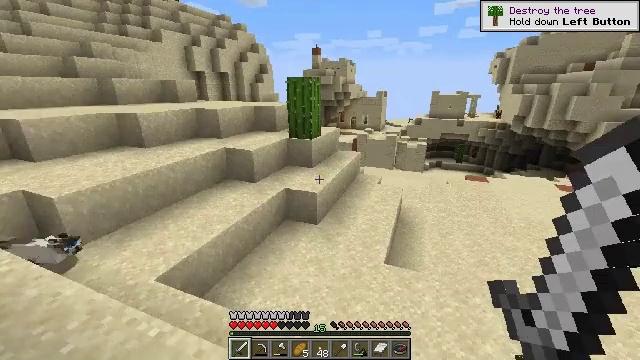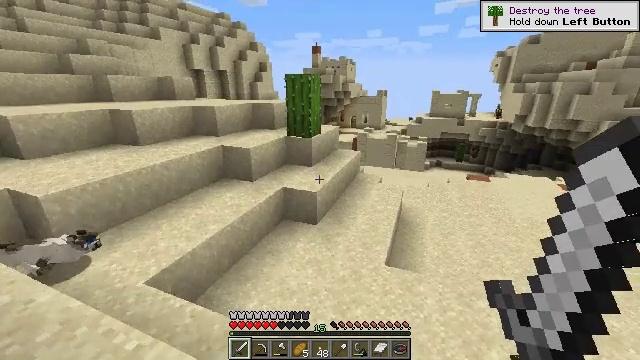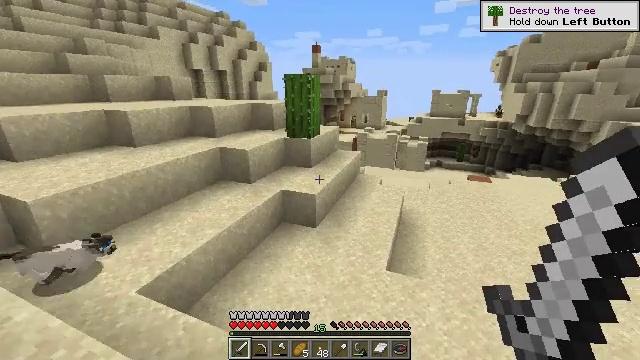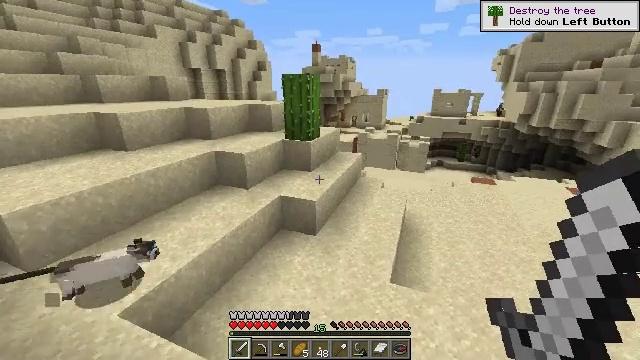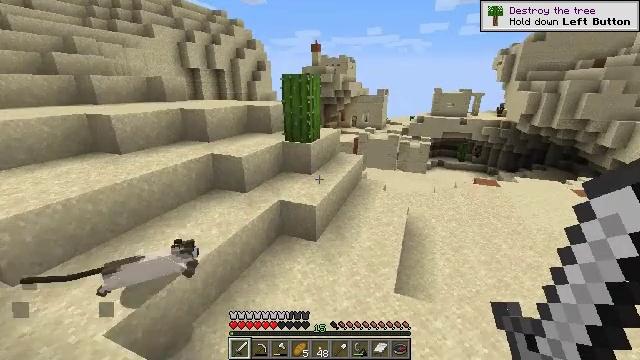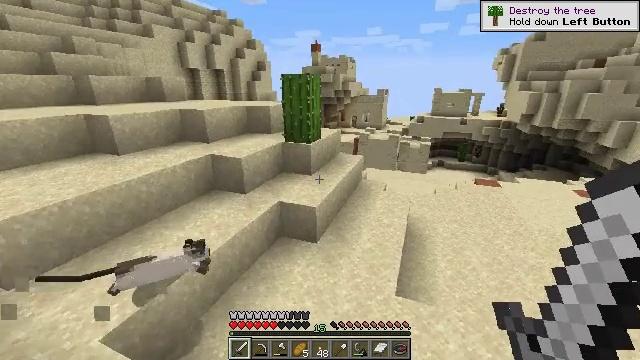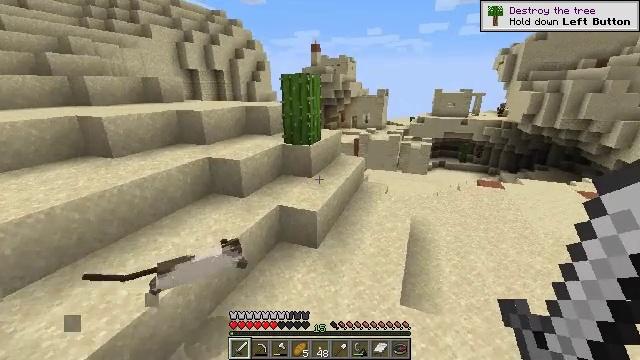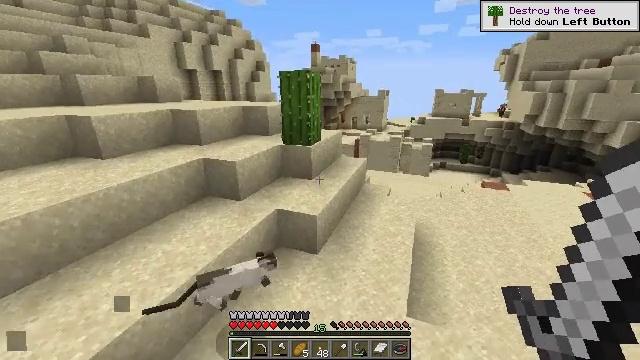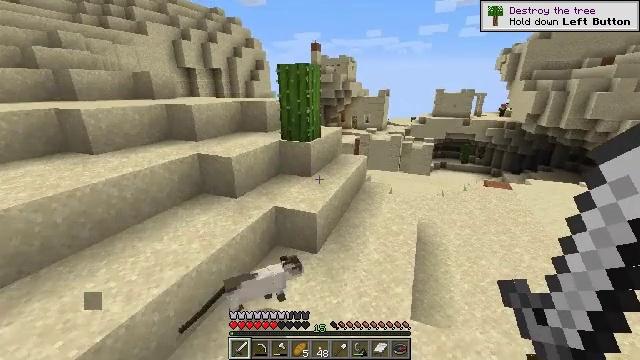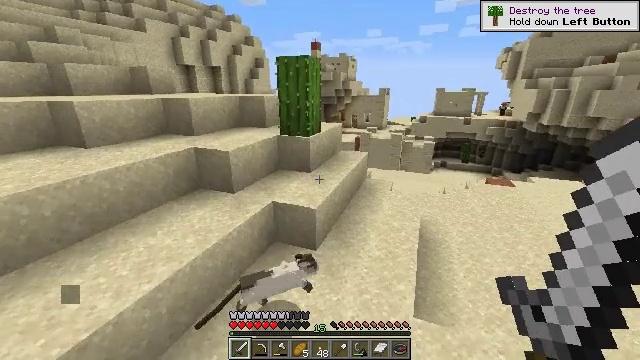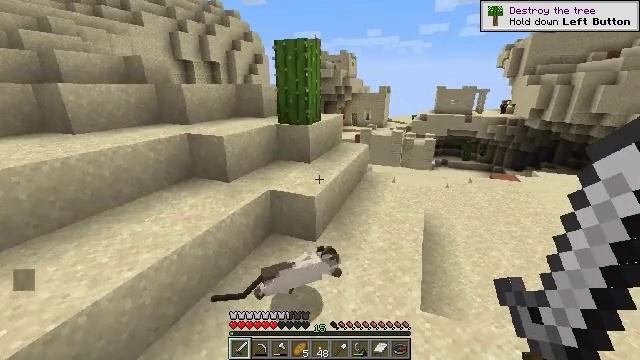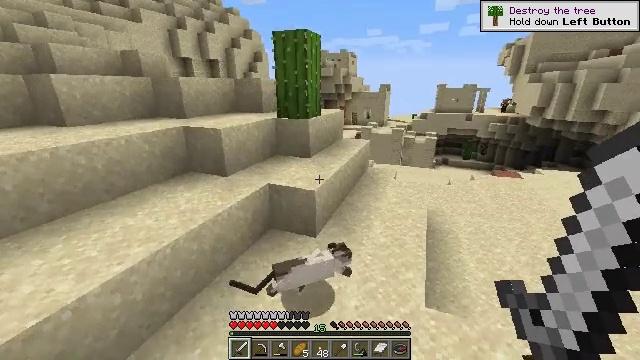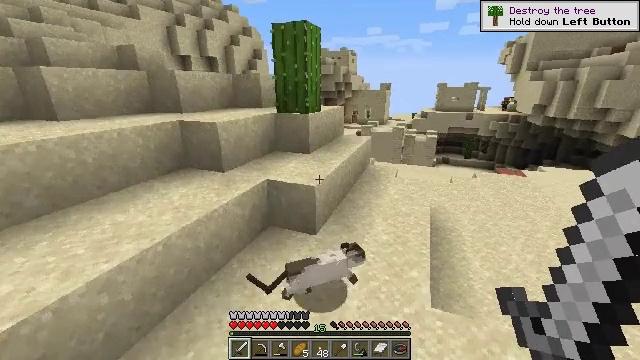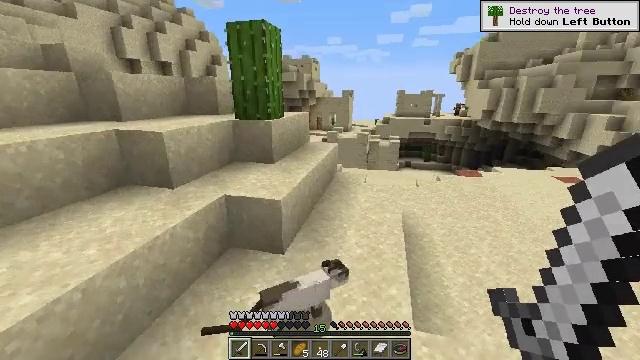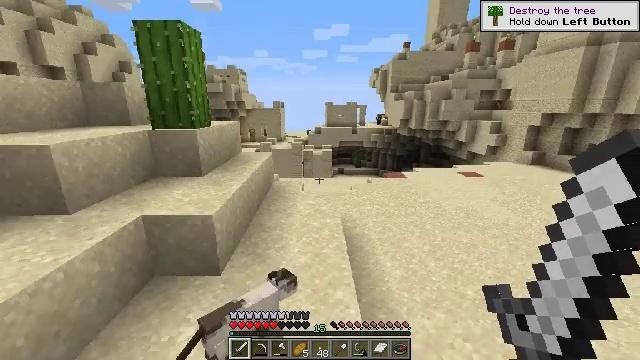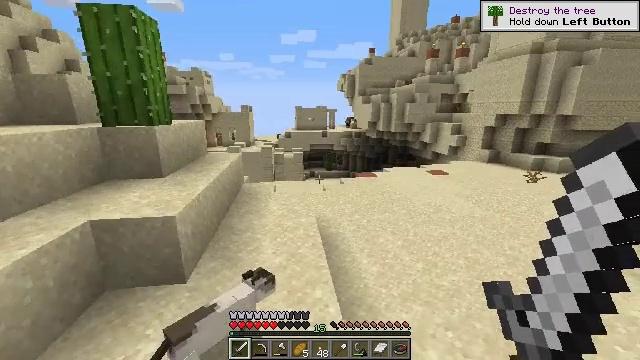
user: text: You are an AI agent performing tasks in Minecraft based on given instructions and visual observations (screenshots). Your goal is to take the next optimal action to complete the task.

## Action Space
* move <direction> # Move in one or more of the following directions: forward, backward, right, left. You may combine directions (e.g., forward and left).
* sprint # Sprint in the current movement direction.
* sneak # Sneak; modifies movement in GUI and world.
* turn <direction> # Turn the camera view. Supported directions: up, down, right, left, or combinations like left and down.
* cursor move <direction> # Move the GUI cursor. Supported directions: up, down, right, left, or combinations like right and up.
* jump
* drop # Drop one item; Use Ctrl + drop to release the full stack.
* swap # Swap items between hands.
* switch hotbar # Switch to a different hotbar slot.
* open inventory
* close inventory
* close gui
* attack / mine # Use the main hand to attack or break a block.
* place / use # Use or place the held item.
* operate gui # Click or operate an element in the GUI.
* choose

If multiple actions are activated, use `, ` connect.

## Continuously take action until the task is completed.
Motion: motion action
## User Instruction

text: Mine underwater sea pickle.
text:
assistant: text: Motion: move forward
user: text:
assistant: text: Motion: move forward
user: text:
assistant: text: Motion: move forward
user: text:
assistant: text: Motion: move forward
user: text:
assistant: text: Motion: move forward
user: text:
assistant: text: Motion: move forward
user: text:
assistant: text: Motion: move forward
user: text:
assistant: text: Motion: move forward
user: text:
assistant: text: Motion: move forward
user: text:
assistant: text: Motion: move forward
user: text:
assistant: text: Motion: move forward
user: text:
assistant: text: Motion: move forward
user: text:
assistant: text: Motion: move forward, turn right and up
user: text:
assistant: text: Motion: move forward, turn right and up
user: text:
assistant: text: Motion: move forward, turn right
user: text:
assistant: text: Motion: move forward
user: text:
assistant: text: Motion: move forward
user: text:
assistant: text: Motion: move forward
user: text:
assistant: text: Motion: move forward
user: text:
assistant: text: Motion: move forward
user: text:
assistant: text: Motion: move forward
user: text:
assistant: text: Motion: move forward
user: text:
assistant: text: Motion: move forward
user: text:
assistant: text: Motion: move forward
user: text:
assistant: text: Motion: move forward
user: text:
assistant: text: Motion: move forward
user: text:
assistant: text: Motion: move forward
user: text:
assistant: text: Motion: move forward
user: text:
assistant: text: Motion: move forward
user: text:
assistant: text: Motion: move forward